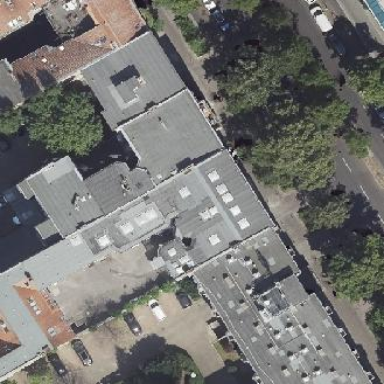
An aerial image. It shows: Part of building.